Field crop: maize
Growth stage: 2
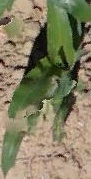
Species: maize